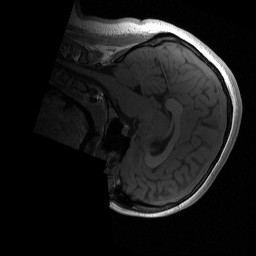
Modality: T1w
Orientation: sagittal
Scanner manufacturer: siemens
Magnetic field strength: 3 T
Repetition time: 2 s
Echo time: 0.0022 s